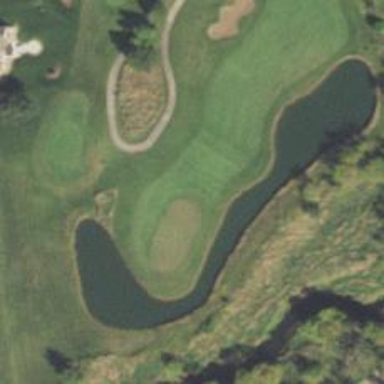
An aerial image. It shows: Golf hole.